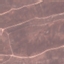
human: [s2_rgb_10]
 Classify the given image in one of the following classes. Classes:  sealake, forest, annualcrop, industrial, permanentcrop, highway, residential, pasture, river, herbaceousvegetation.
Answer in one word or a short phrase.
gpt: HerbaceousVegetation